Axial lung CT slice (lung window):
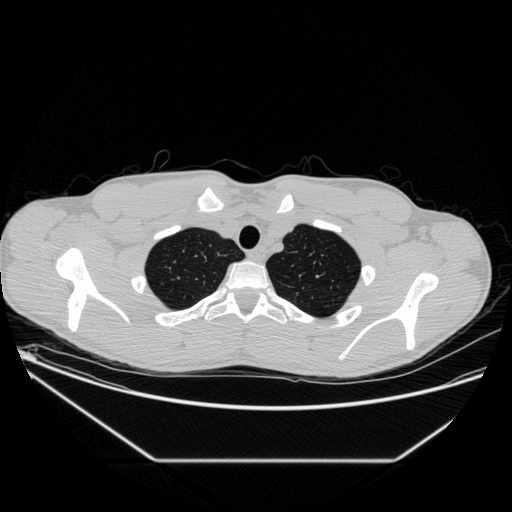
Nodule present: no